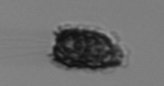
Label: Syracosphaera_pulchra